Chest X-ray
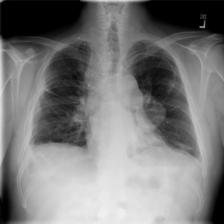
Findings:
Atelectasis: negative
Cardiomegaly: negative
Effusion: negative
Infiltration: negative
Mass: negative
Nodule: negative
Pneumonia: negative
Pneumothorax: negative
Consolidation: negative
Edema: negative
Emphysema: negative
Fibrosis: negative
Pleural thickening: negative
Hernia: negative